Question: Am new to android UI designing.I want to implement the view (like in the image) into the specified linear layout. please help to sort me out.
'''
<Linear Layout xmlns:android="http://schemas.android.com/apk/res/android"
android:layout_width="match_parent"
android:layout_height="wrap_content"
android:orientation="vertical" >
<include
android:id="@+id/header"
android:layout_width="fill_parent"
android:layout_height="wrap_content"
layout="@layout/header" />
<LinearLayout
android:layout_width="match_parent"
android:layout_height="wrap_content" >
?????????????????????????????
</LinearLayout>
<ImageView
android:id="@+id/imageView2"
android:layout_width="fill_parent"
android:layout_height="100dp"
android:contentDescription="@string/dash_progress"
android:scaleType="fitXY"
android:src="@drawable/account_progress" />
<ListView
android:id="@+id/listView1"
android:layout_width="match_parent"
android:layout_height="wrap_content"
android:clickable="true" >
</ListView>
'''
This the desired view i need

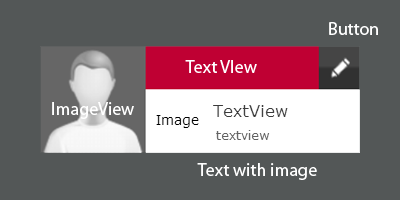
Answer: '''
<LinearLayout
android:layout_width="wrap_content"
android:layout_height="wrap_content"
android:layout_alignParentLeft="true"
android:layout_alignParentRight="true"
android:layout_alignParentTop="true" >
<ImageView
android:id="@+id/imageView1"
android:layout_width="100dip"
android:layout_height="100dip"
android:src="@drawable/ic_launcher" />
<LinearLayout
android:layout_width="fill_parent"
android:layout_height="match_parent"
android:orientation="vertical" >
<LinearLayout
android:layout_width="match_parent"
android:layout_height="wrap_content"
android:orientation="horizontal" >
<TextView
android:id="@+id/textView1"
android:layout_width="wrap_content"
android:layout_height="wrap_content"
android:gravity="center"
android:layout_weight="0.5"
android:text="Large Text"
android:textAppearance="?android:attr/textAppearanceLarge" />
<Button
android:id="@+id/button1"
android:layout_width="wrap_content"
android:layout_height="wrap_content"
android:layout_weight="0"
android:text="Button" />
</LinearLayout>
<TextView
android:id="@+id/textView2"
android:layout_width="fill_parent"
android:layout_height="wrap_content"
android:drawableLeft="@drawable/ic_launcher"
android:text="Large Text"
android:textAppearance="?android:attr/textAppearanceLarge" />
</LinearLayout>
</LinearLayout>
'''